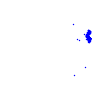
Particle: proton